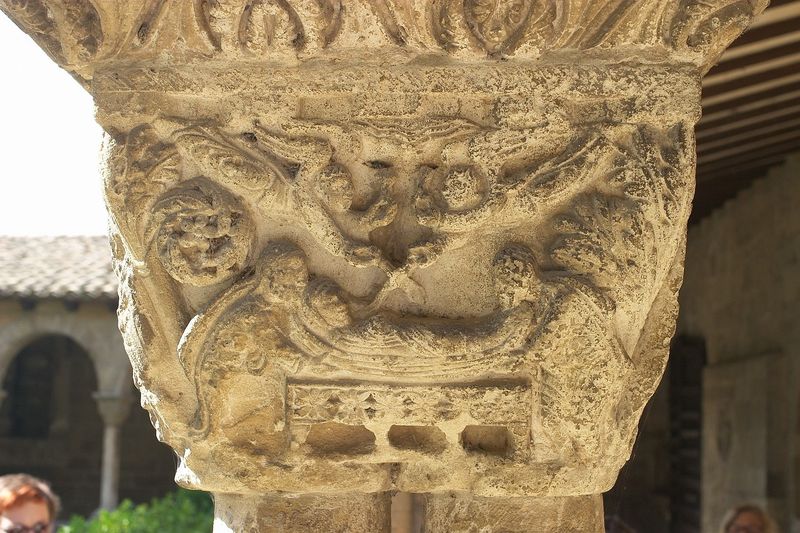
Titel: San Pedro de la Rúa
Standort: Estella, San Pedro de la Rúa (EU - E)
Schlagwörter: baum, blätter, himmel, kopf, vogel, blume, hell, licht, männer, stirn, säule, weiss, dach, bart, leiche, stein, tod, tot, busch, blatt, person, engel, relief, bogen, italien, zwei, hof, pilaster, figuren, detail, floral, bett, palme, foto, fotografie, bögen, gang, innenhof, kloster, kranz, arkaden, kapitell, sarg, sandstein, bahre, grab, jesus, leichnam, antik, mittelalter, blattwerk, romanik, legen, maria, aufgebahrt, schrein, grablegung, himmelfahrt, kapitel, geburt, kreuzgang, akanthus, akantus, steinmetzarbeit, säue, sarkophag, cortile, würfelkapitell, mainz, sonnenbrille, zwei figuren, srag, pame